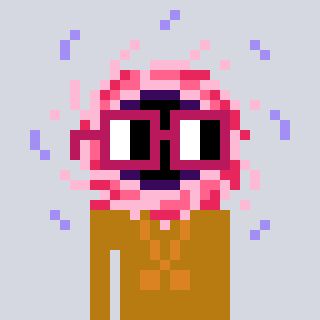
a pixel art character with square dark red glasses, a blackhole-shaped head and a gold-colored body on a cool background